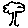
Label: tree